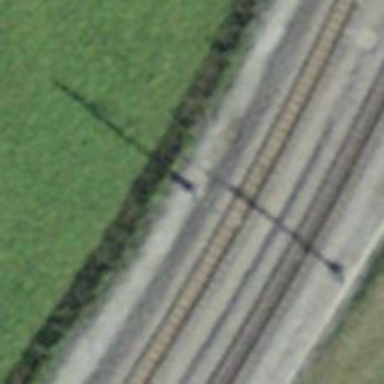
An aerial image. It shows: Catenary mast for power lines.